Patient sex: F
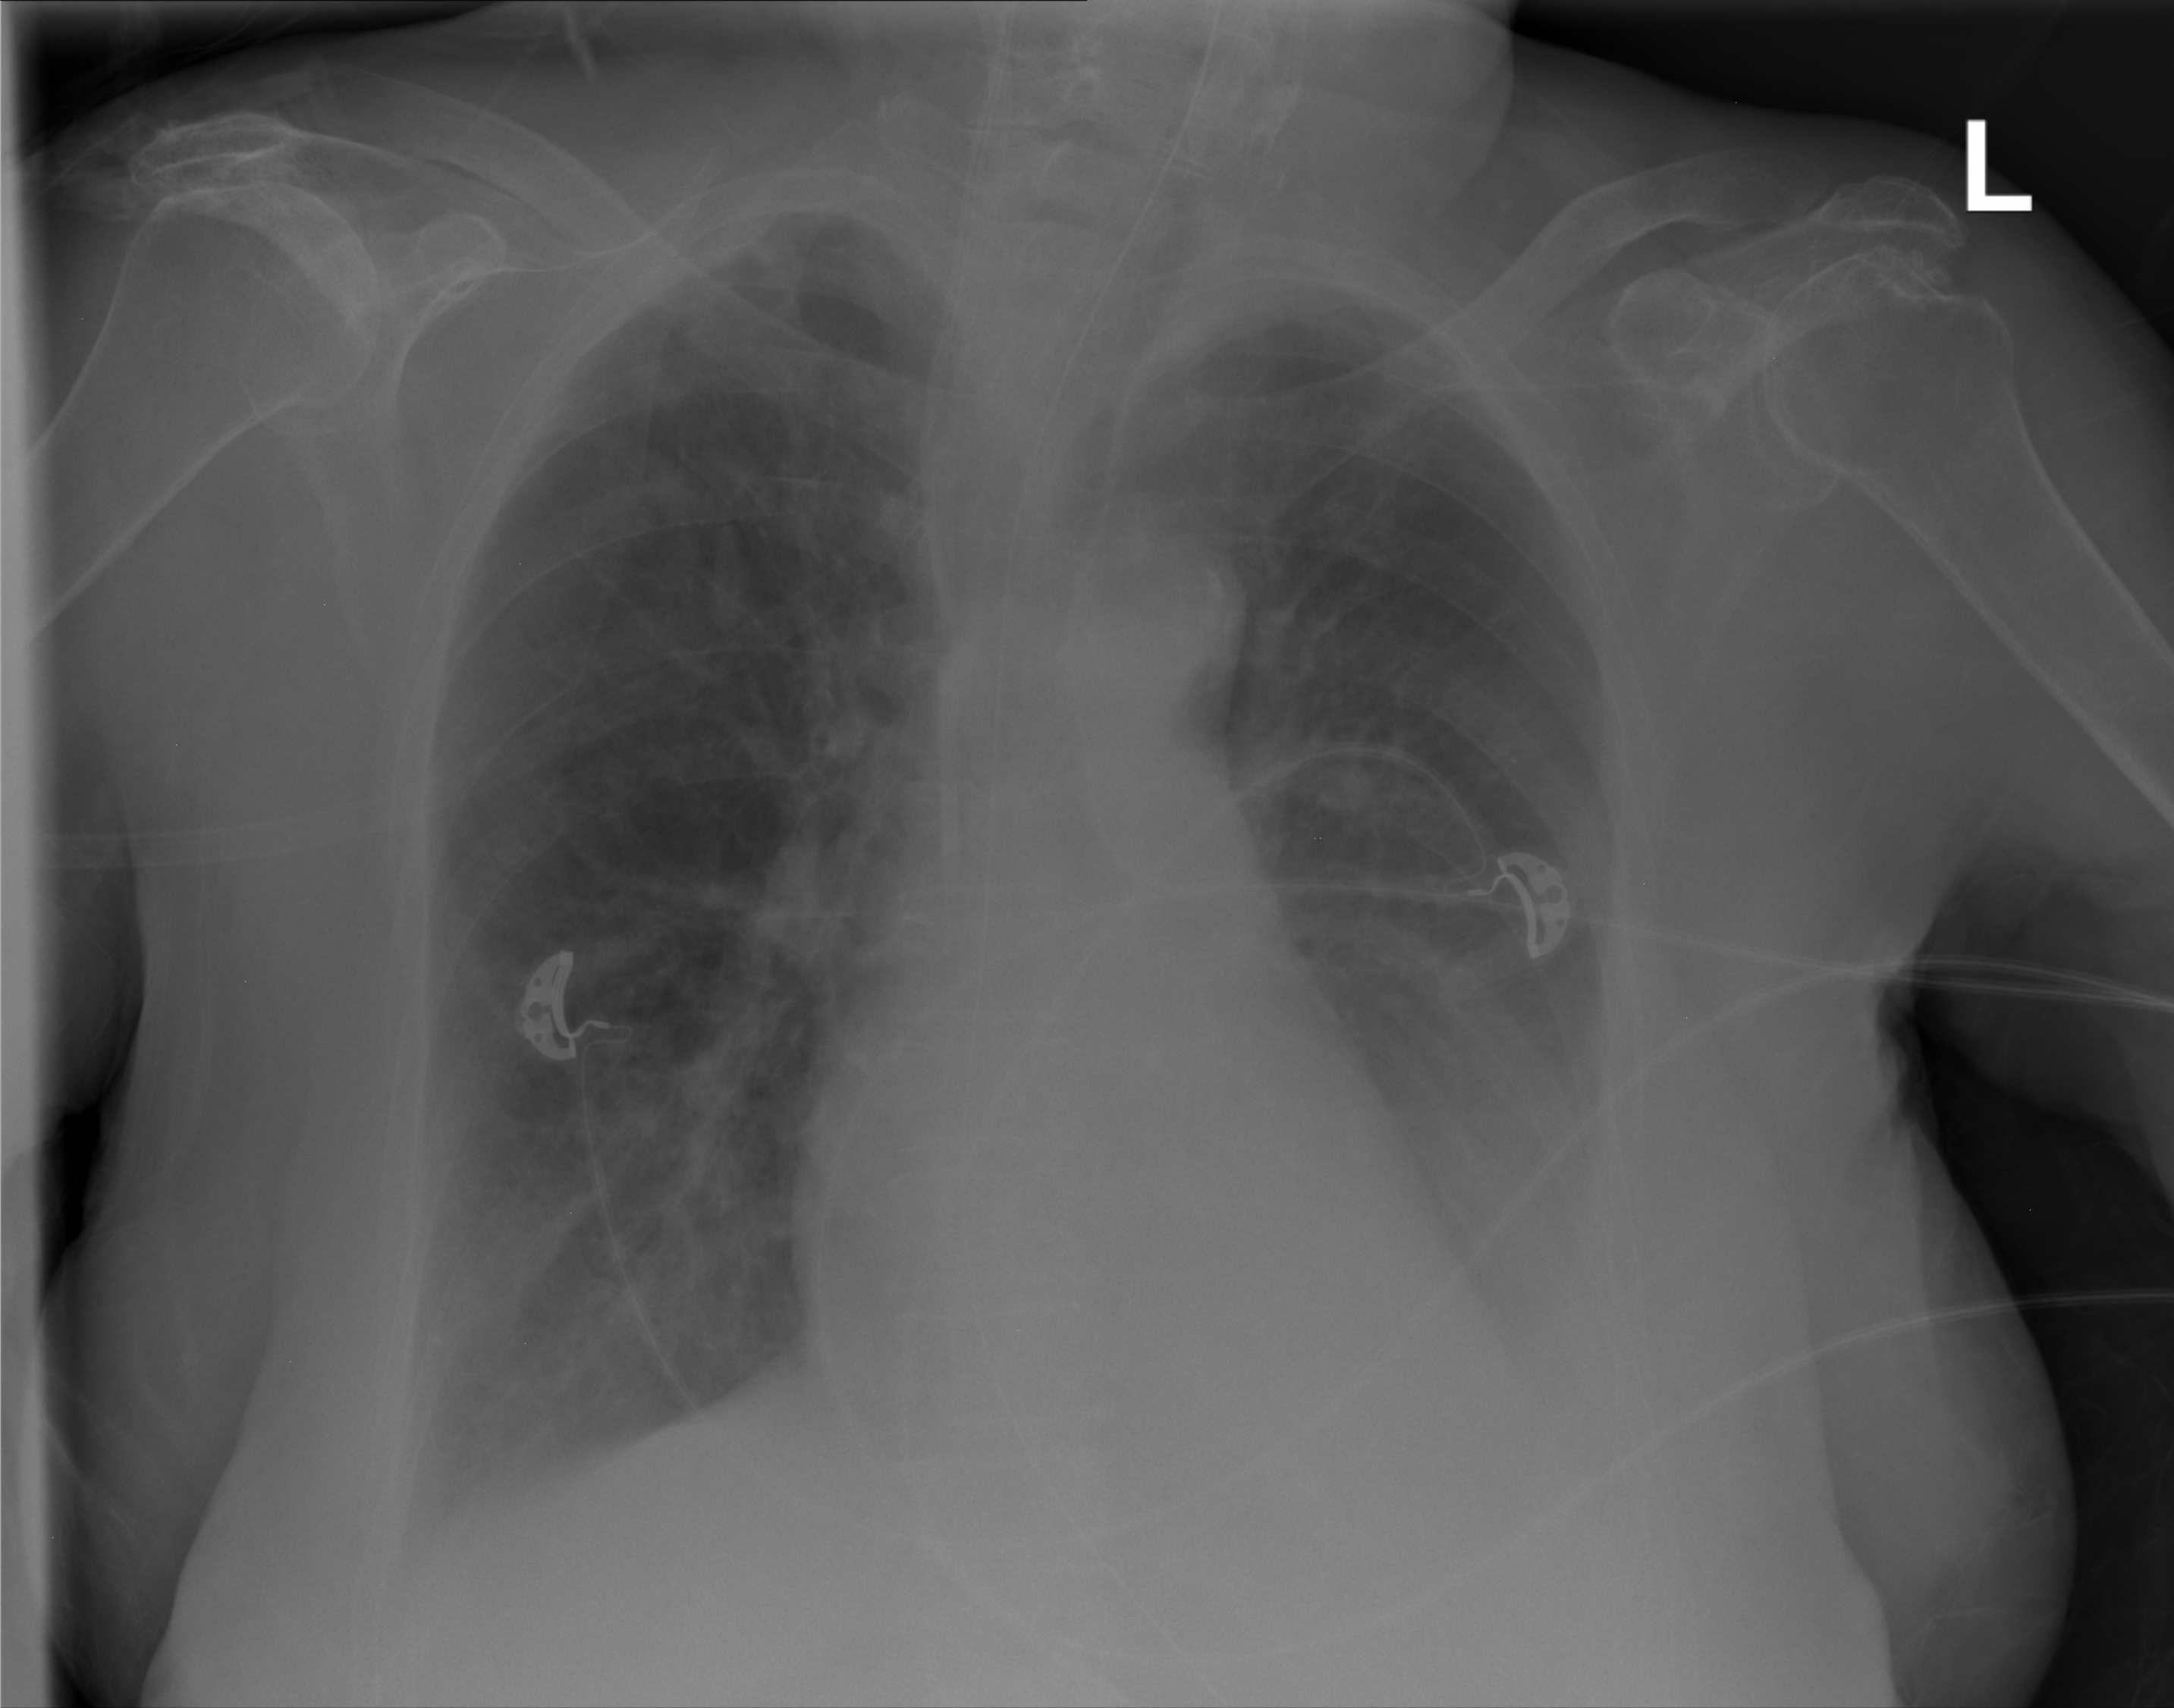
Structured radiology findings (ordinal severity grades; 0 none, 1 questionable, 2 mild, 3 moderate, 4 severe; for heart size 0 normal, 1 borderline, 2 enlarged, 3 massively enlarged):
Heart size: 0
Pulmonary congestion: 0
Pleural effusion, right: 0
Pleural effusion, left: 2
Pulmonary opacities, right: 3
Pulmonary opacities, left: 2
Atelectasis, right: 0
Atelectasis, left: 0